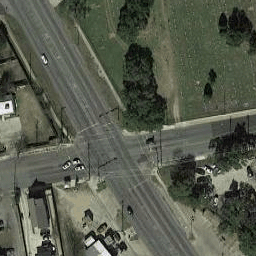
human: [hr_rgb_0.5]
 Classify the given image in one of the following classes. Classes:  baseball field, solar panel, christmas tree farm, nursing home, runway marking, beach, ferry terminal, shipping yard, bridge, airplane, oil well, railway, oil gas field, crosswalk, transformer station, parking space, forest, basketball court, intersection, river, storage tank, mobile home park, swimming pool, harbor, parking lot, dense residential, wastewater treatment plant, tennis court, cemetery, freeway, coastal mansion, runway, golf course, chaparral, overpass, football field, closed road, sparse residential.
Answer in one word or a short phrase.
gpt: intersection